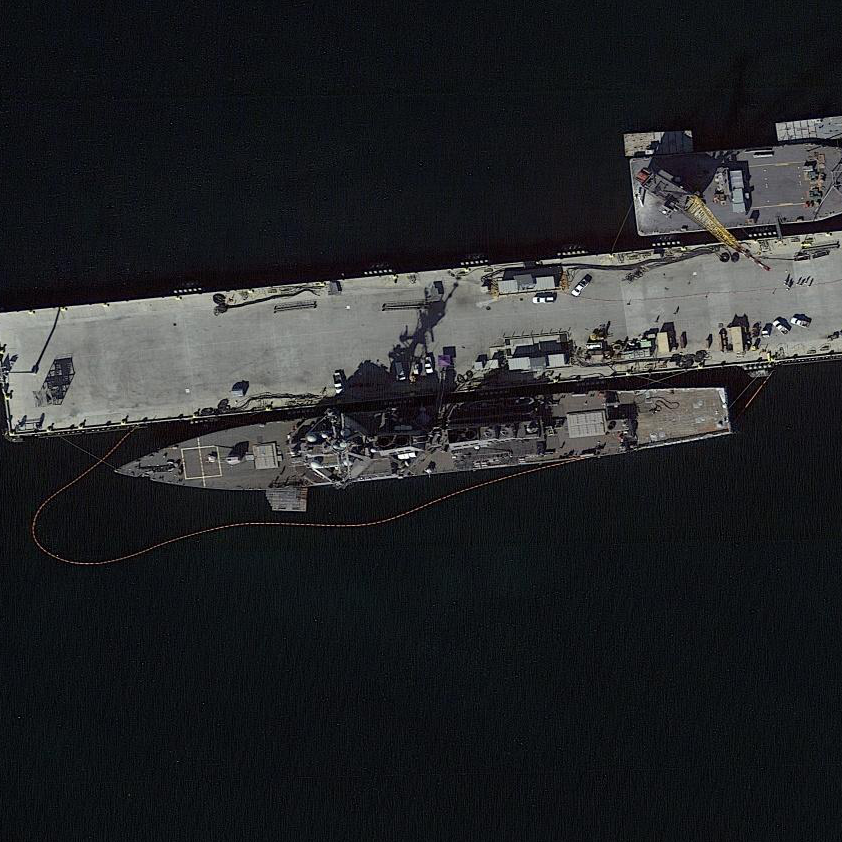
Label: destroyer